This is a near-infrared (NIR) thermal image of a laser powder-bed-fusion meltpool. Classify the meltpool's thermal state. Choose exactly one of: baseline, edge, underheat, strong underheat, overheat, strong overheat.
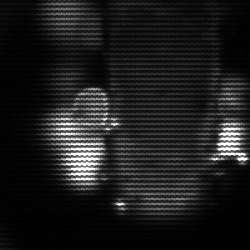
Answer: strong underheat